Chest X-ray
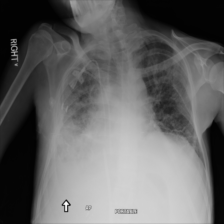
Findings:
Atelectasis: negative
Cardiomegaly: negative
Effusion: negative
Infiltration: positive
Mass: negative
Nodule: negative
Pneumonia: negative
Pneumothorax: negative
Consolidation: negative
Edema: negative
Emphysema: negative
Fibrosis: negative
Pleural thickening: negative
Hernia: negative